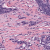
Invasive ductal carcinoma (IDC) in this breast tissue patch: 1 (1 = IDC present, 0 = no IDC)